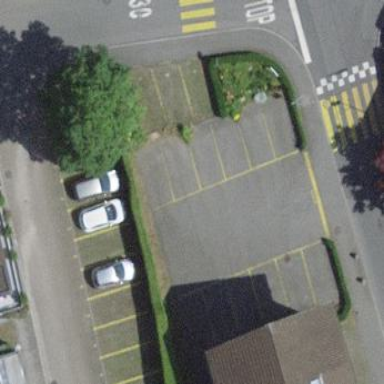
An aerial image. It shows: Parking area with surface.